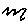
Label: zigzag